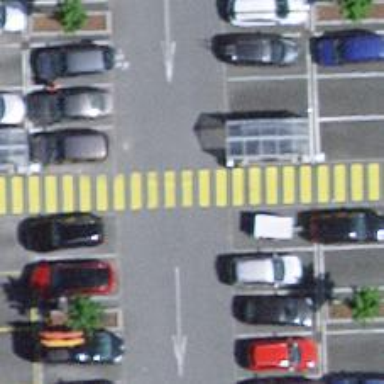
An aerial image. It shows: Uncontrolled zebra crossing on the road.